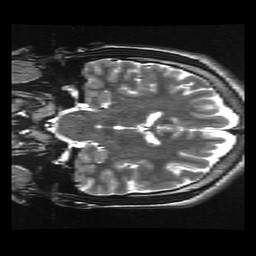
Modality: T2w
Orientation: coronal
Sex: male
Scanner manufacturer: ge
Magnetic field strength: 3 T
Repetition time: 5 s
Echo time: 0.1015 s